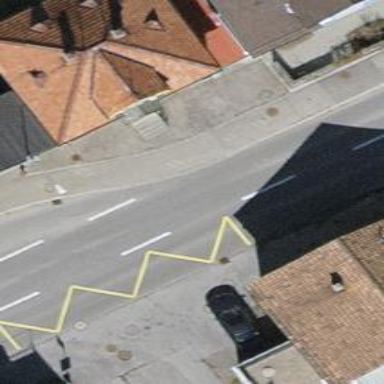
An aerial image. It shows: Public transport stop position.